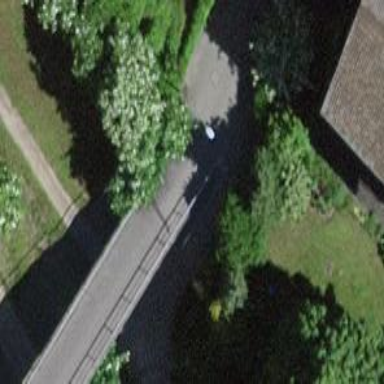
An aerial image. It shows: Road with steps.